Interaction volume radius: 10 \u00c5
Interaction volume height: 25 \u00c5
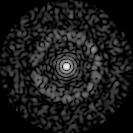
Disorder parameter: 0.8486